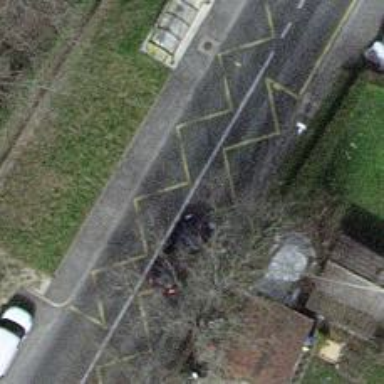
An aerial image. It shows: Secondary road with asphalt surface.